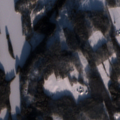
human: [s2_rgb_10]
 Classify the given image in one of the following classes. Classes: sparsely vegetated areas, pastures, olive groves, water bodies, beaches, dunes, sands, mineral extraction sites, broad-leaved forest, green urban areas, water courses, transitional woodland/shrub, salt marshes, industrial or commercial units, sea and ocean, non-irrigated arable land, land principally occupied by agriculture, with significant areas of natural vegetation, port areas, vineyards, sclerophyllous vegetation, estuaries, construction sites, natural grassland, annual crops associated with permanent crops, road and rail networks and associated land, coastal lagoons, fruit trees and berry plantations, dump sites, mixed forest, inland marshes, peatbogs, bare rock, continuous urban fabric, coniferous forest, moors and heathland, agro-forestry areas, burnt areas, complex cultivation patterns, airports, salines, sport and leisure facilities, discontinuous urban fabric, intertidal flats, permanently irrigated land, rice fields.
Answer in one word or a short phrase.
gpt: non-irrigated arable land, coniferous forest, mixed forest, transitional woodland/shrub, water bodies